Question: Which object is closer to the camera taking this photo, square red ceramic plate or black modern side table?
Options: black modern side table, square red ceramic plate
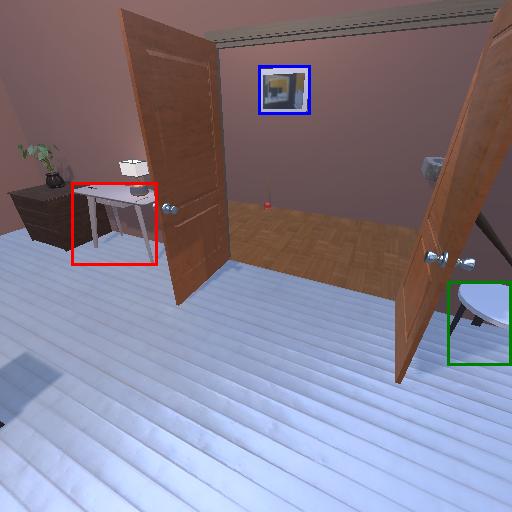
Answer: black modern side table